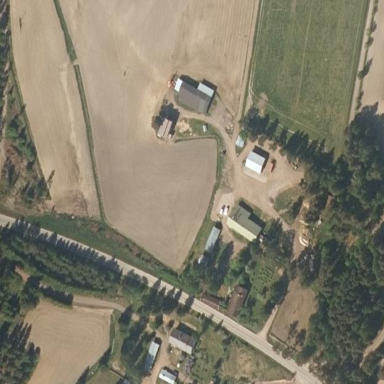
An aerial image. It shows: Farmyard area.